Interaction volume radius: 5 \u00c5
Interaction volume height: 30 \u00c5
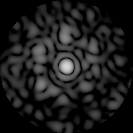
Disorder parameter: 0.7952